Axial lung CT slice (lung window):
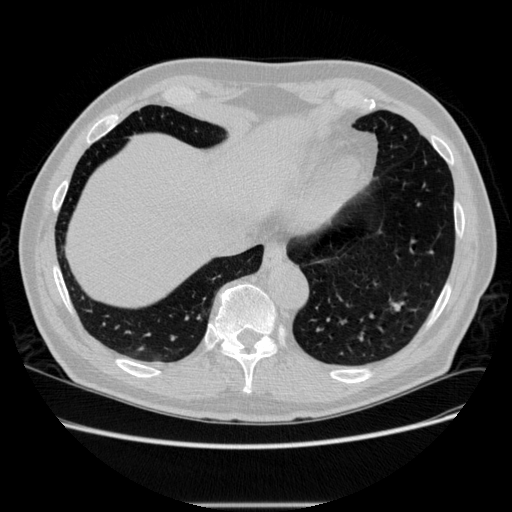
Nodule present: no